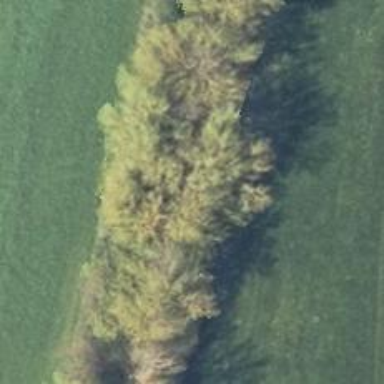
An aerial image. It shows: Row of deciduous broadleaved trees.